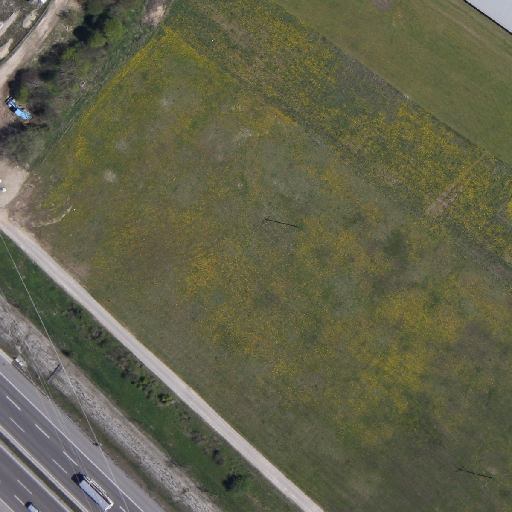
Referring expression: unpaved road